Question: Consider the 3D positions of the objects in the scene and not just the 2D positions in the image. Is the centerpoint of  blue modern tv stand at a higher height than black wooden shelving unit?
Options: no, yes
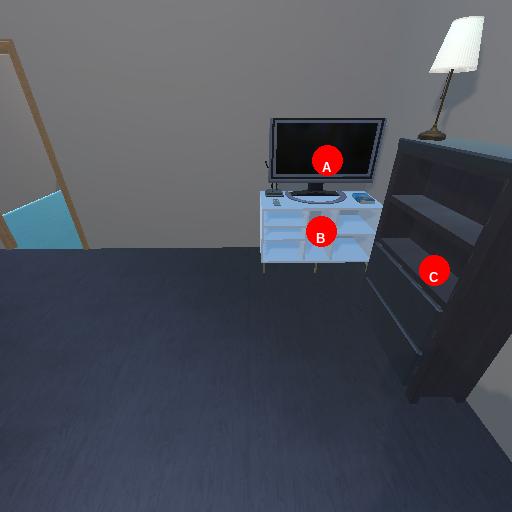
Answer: no